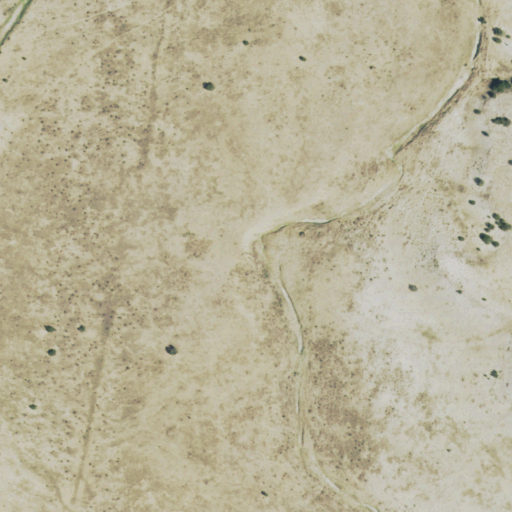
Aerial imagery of valley in Colorado named Sheep Canyon containing grassland and shrub